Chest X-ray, PA view. Patient: 36 years old, sex F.
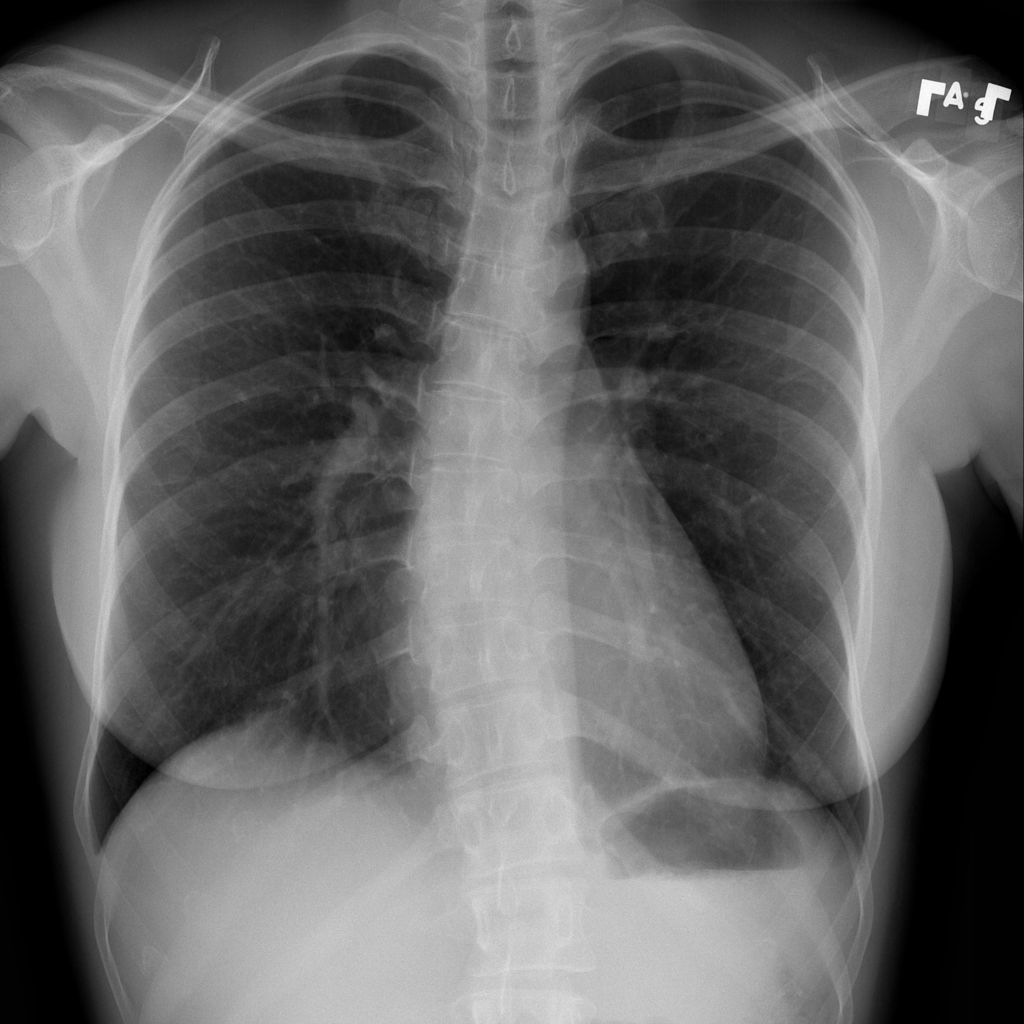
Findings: No Finding